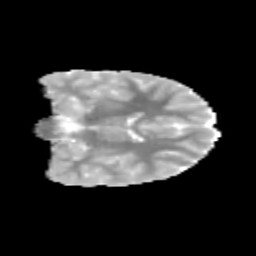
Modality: MD
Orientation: coronal
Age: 11
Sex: female
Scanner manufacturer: siemens
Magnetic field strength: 3 T
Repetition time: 3.8 s
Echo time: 0.07 s